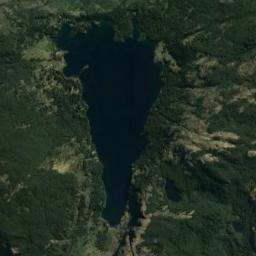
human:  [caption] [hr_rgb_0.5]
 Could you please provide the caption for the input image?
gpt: An irregularly shaped blue lake surrounded by mountains with green vegetation .

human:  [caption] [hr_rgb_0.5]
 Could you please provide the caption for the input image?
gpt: The lake in the picture is shaped like a duck .

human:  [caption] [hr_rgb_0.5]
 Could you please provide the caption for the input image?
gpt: There are many trees around the lake .

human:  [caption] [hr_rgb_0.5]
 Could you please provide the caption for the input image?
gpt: The lake lies in a mountainous area covered with vegetation and the water is dark blue .

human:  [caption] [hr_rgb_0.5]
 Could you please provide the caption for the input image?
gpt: There are green trees and meadows around the lake .